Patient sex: M
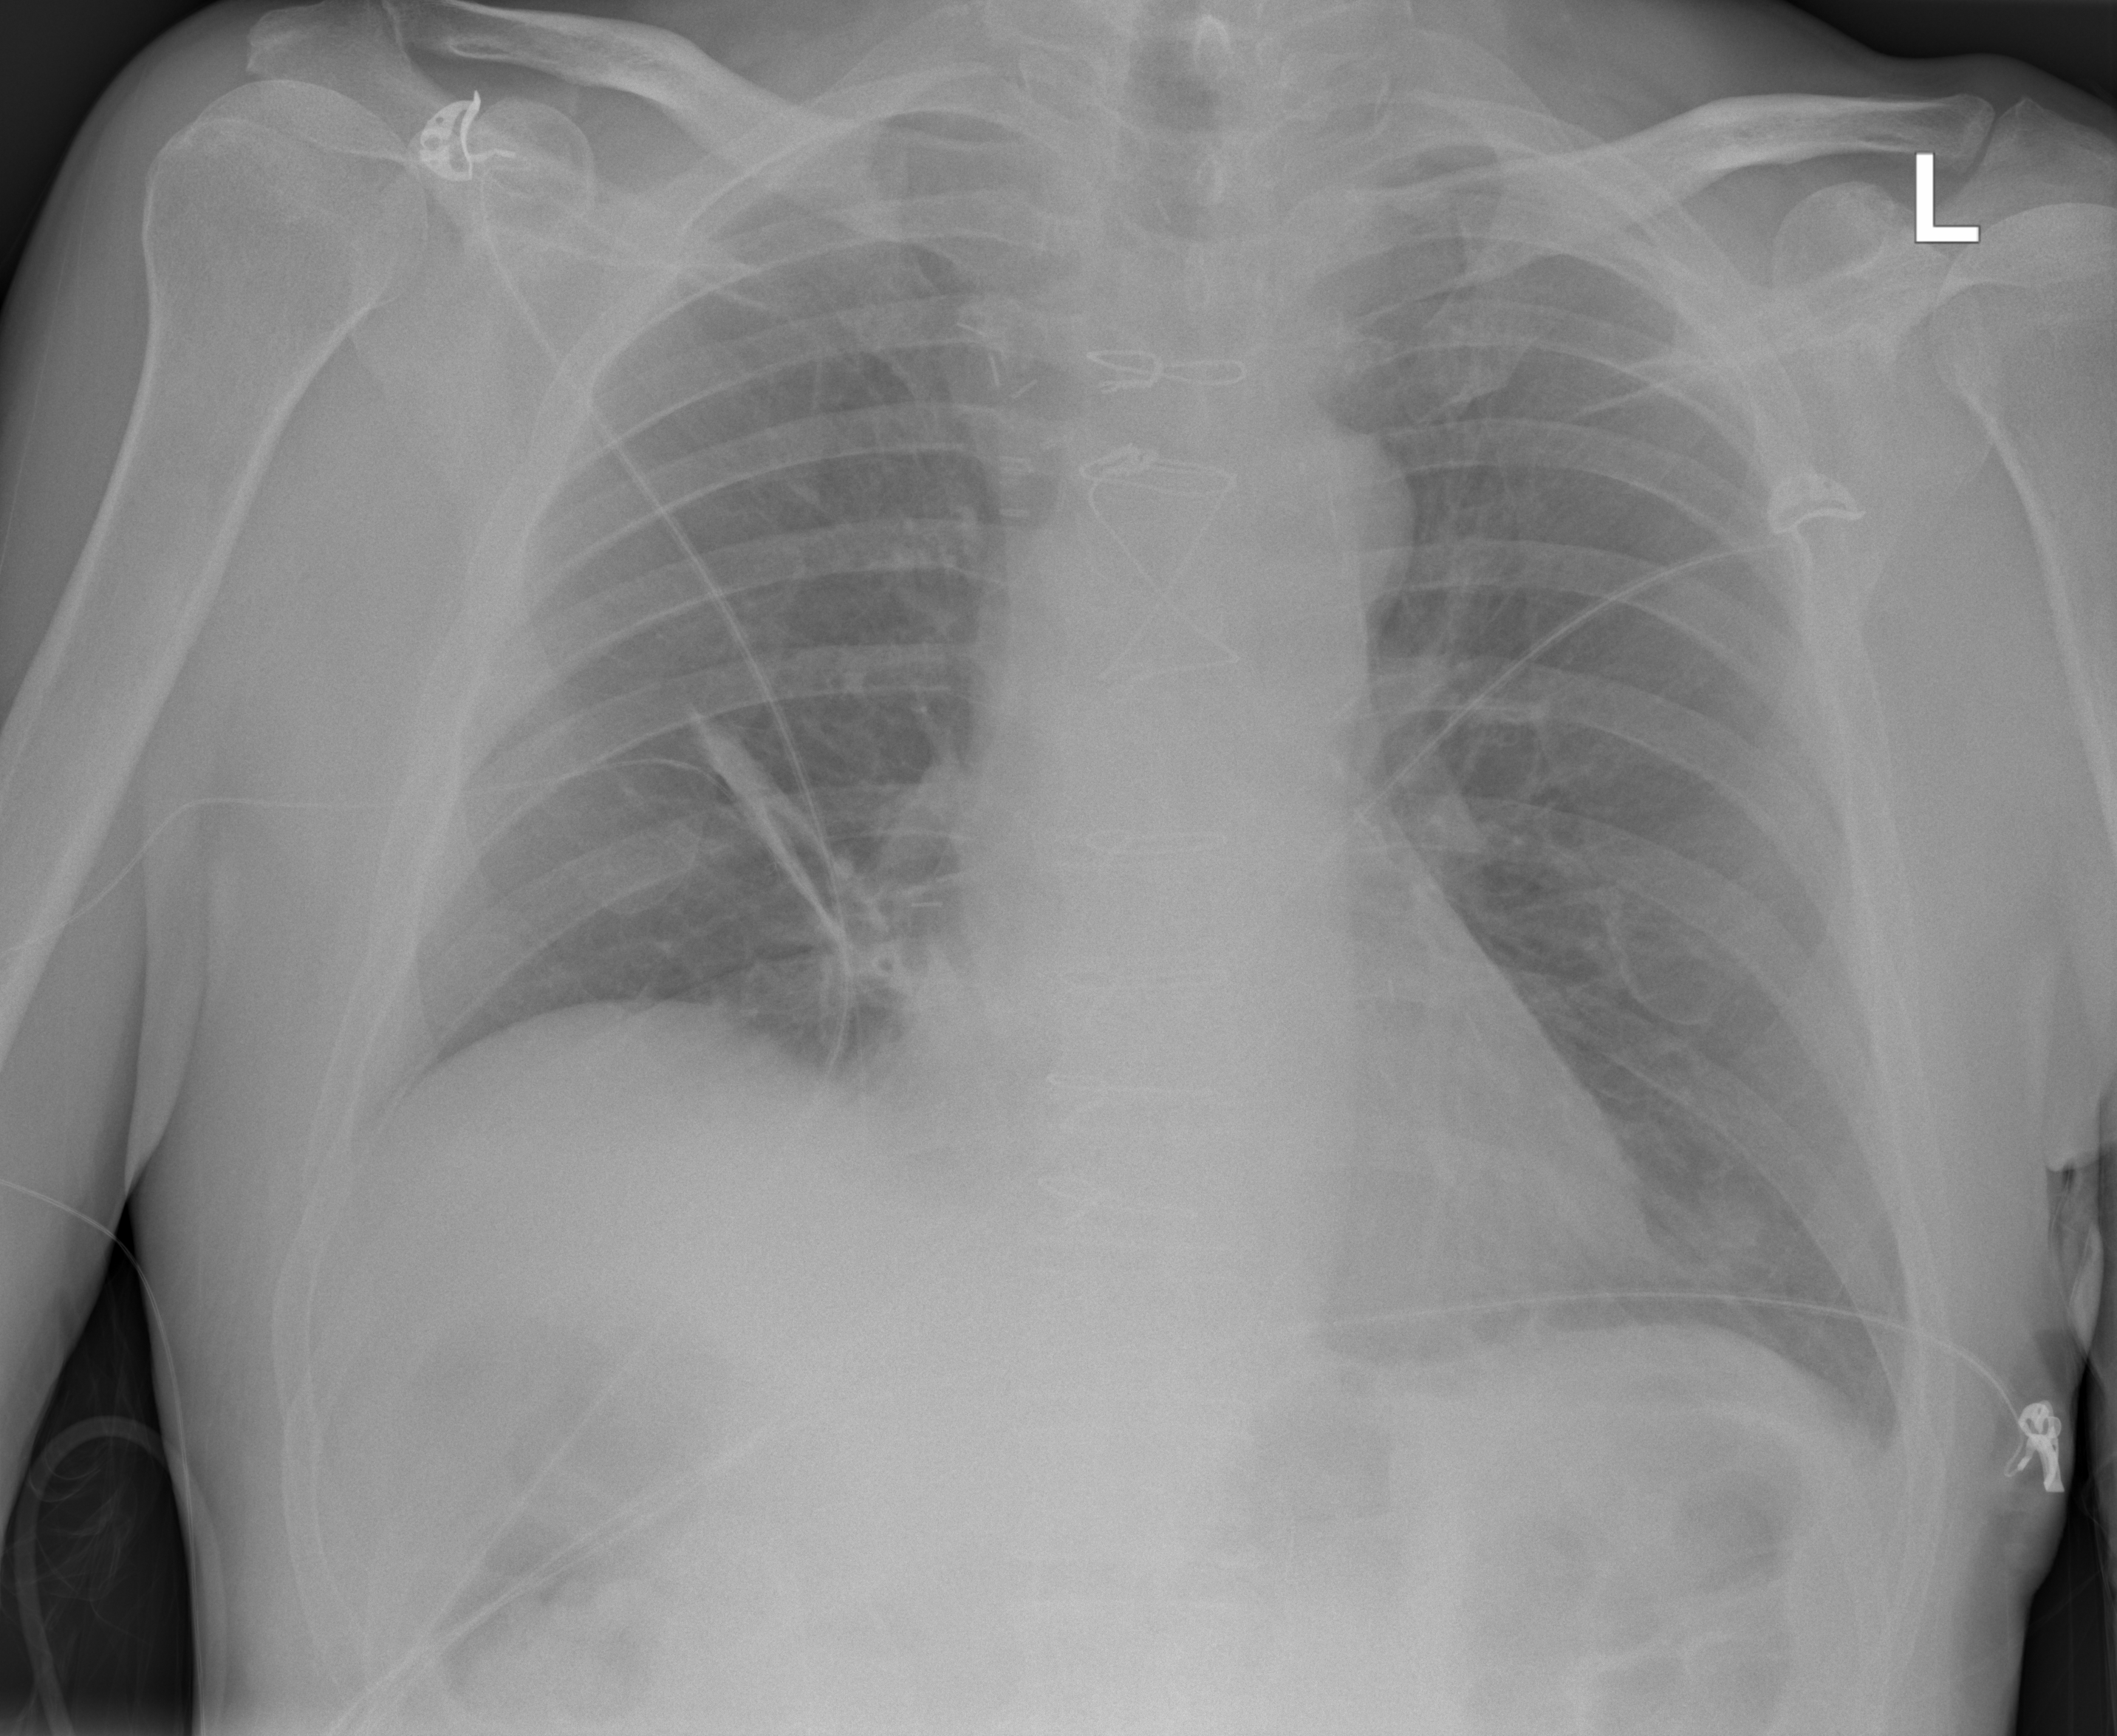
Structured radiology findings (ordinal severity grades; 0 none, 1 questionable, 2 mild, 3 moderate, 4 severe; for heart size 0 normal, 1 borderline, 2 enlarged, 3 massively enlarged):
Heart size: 0
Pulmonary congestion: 0
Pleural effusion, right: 0
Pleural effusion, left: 2
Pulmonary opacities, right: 0
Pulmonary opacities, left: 0
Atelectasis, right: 2
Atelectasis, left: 2